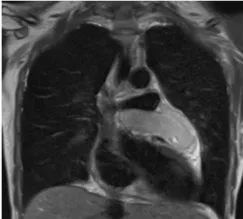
MRI findings. , a light high signal on T2WI with a capsule being low signal on T2WI.
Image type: radiology (mri)